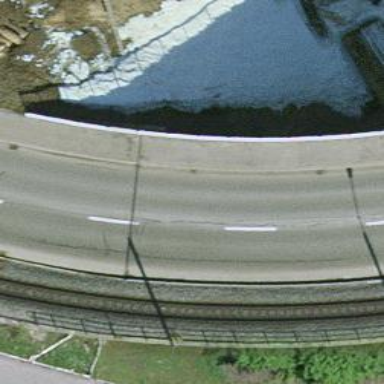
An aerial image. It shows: Secondary road crossing bridge with asphalt surface.